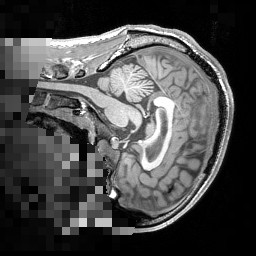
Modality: T1w
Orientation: sagittal
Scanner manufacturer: siemens
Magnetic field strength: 3 T
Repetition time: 1.5 s
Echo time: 0.00291 s